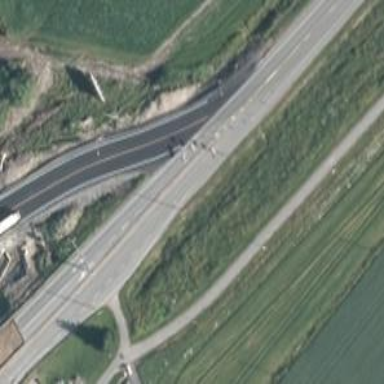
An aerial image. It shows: Trunk link road with asphalt surface.